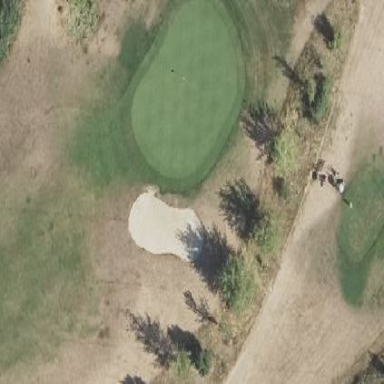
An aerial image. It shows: Golf green.